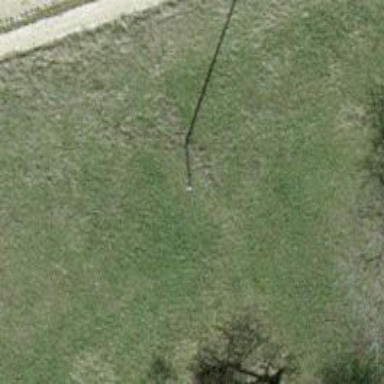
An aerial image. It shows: Minor power line.